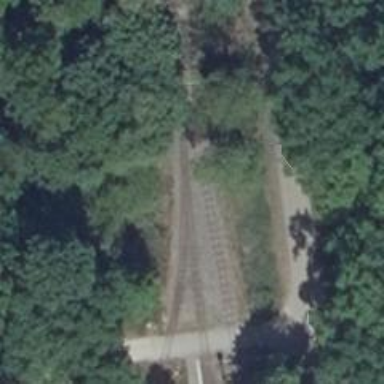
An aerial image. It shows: Railway switch.